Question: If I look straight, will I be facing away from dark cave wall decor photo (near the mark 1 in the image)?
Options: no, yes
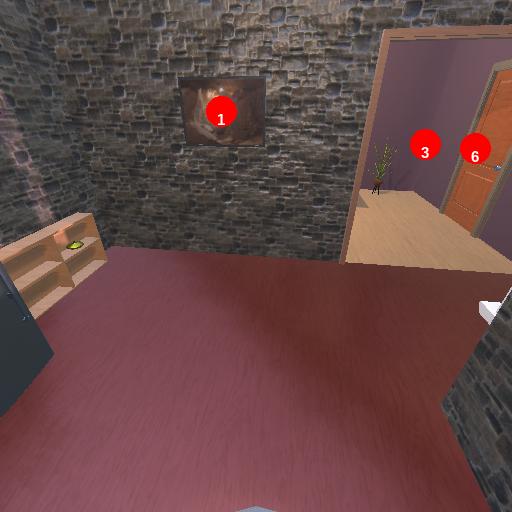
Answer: no